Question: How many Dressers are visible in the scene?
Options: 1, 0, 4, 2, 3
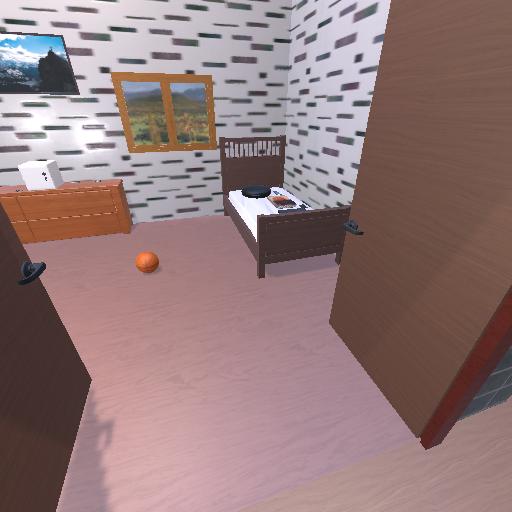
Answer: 1